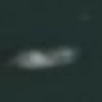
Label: civil